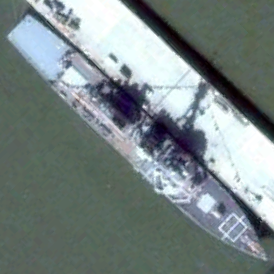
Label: destroyer